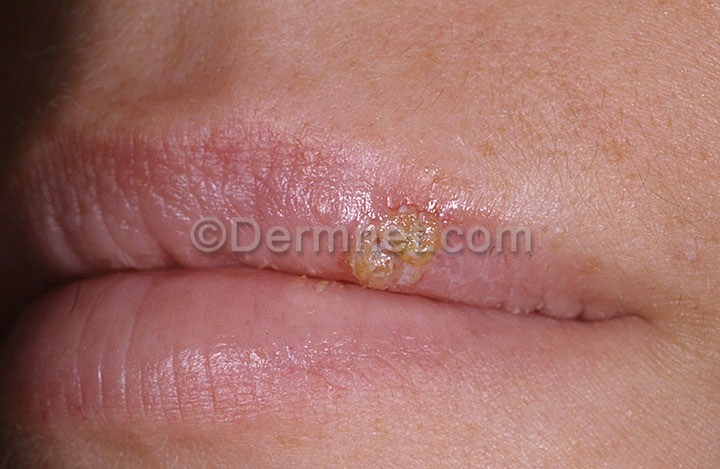
Disease: Warts Molluscum and other Viral Infections